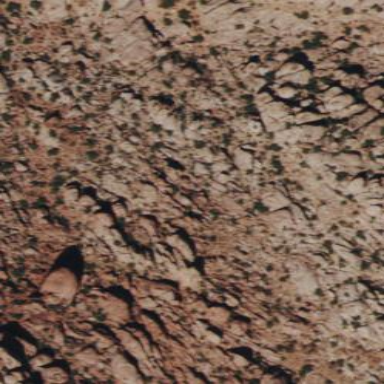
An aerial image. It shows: Brown cliff in natural setting.